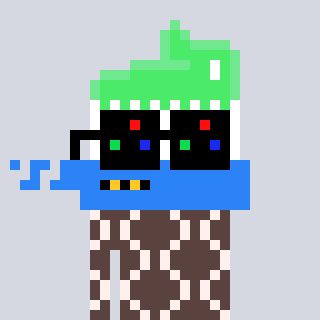
a pixel art character with square black sunglasses, a toothbrush-shaped head and a darkbrown-colored body on a cool background